Interaction volume radius: 5 \u00c5
Interaction volume height: 15 \u00c5
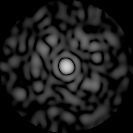
Disorder parameter: 0.8093